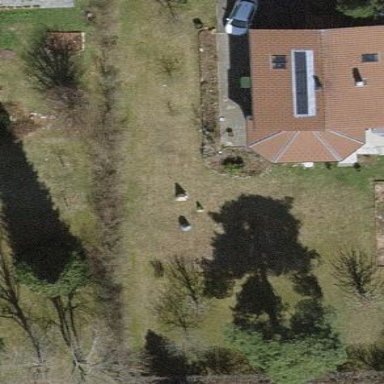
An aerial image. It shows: Residential garden.